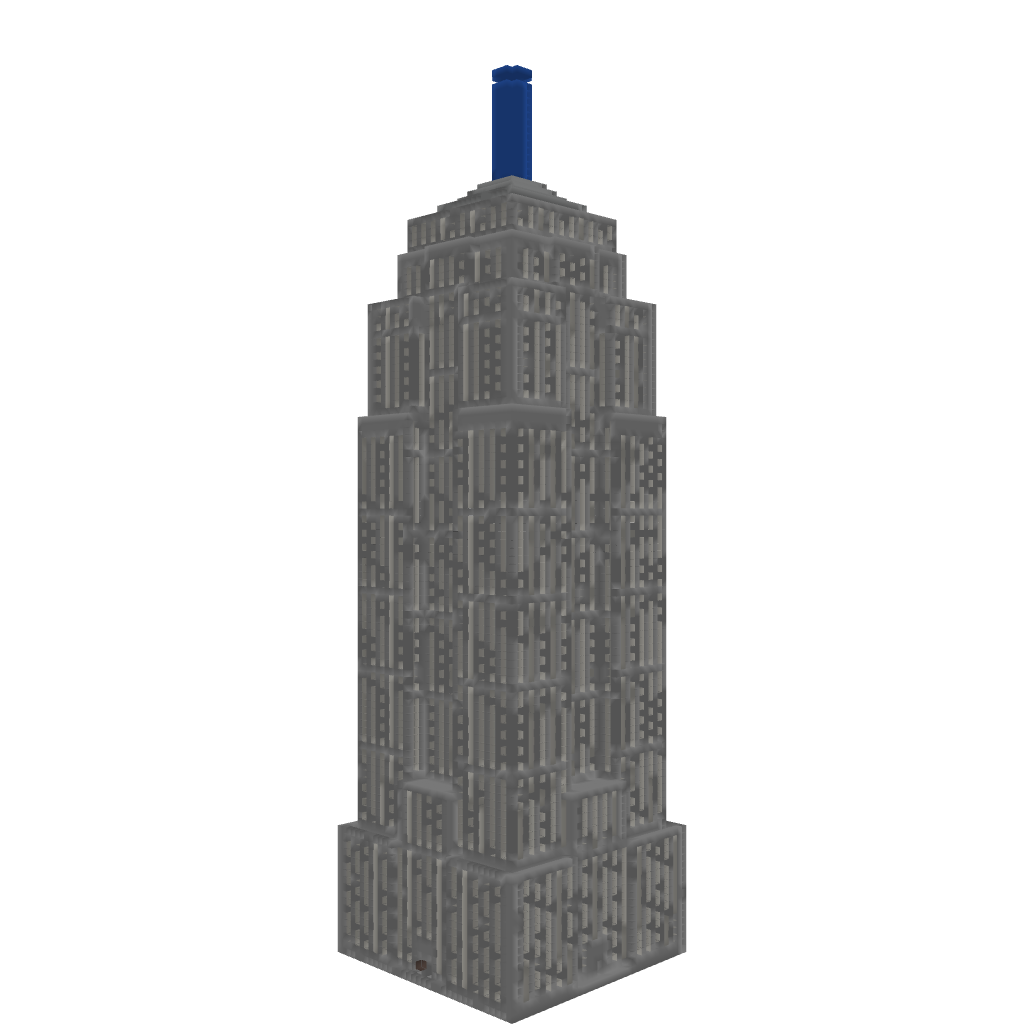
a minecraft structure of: Empire State Building